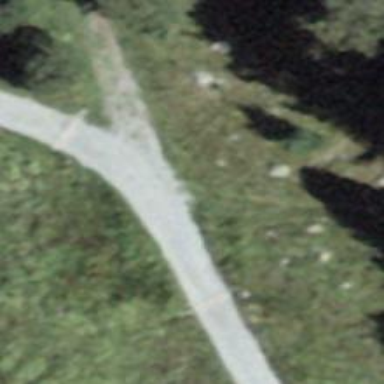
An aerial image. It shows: Track with grade2 surface for hiking. The track is groomed for classic style hikes.